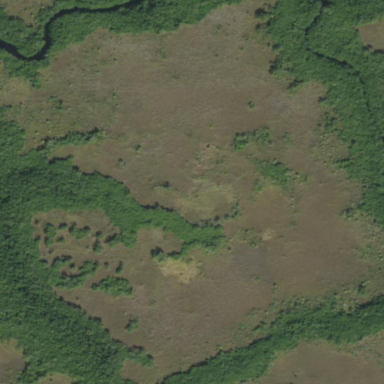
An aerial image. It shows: Beautiful wet meadow natural wetland.